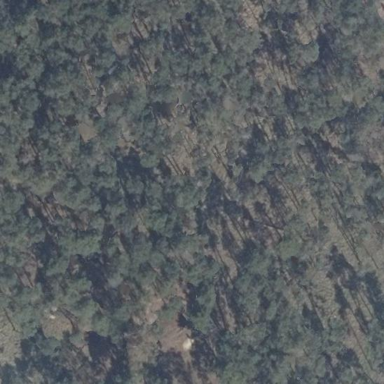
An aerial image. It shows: Forest area.